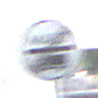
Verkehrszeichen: EndeMautpflicht
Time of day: MorningAfternoon
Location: Outdoor (Urban)
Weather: PartlyCloudy
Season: NotSpecified
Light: Natural